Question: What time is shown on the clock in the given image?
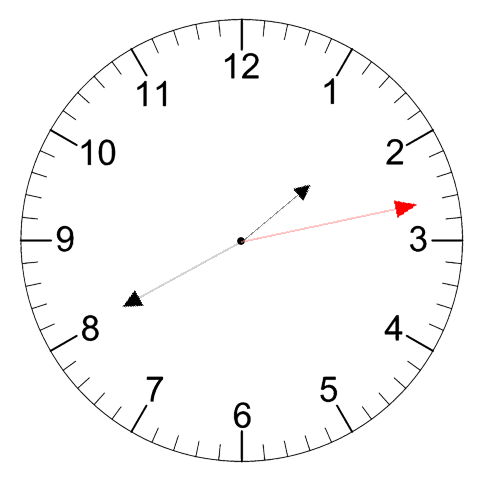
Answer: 01:40:13